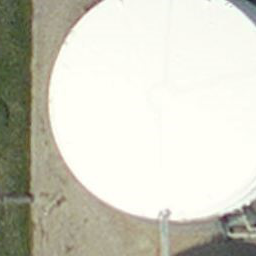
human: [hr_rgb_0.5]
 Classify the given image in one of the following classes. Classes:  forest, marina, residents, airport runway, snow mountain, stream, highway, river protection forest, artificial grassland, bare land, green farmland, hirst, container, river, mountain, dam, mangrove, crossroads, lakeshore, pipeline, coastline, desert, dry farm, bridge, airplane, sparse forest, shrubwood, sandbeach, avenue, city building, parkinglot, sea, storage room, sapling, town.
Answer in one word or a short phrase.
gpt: storage room